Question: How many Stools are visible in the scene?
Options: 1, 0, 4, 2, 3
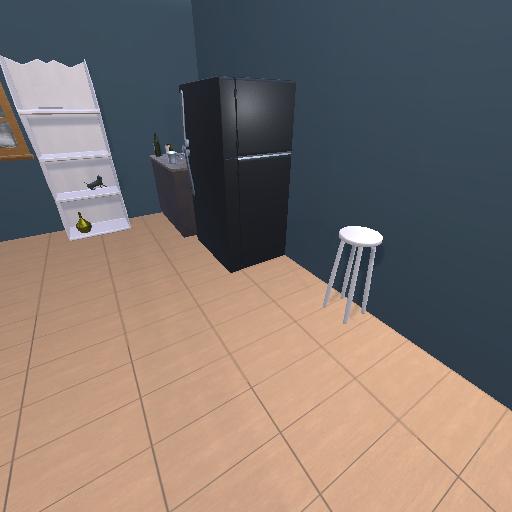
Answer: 1